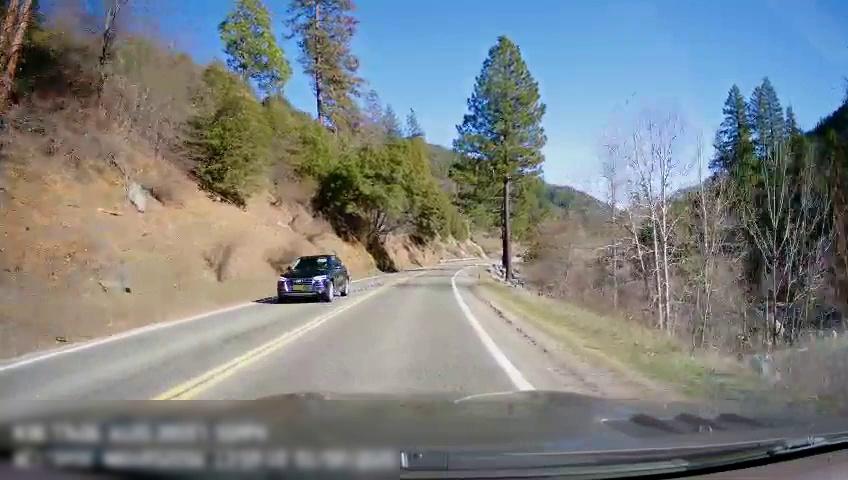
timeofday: Day
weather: Sunny
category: Drivable Space
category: Drivable Space
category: Vehicles | Car
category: Lanes | Opposite Lane
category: Lanes | Opposite Lane
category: Lanes | Current Lane